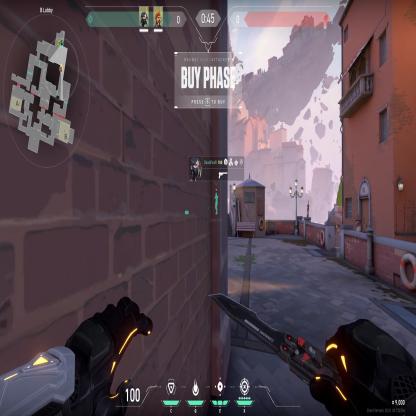
Label: dropped spike ; teammate